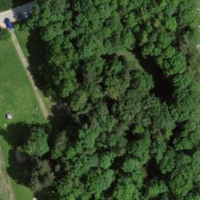
EUNIS habitat code: 52
Species observed at this site:
Euphorbia cyparissias